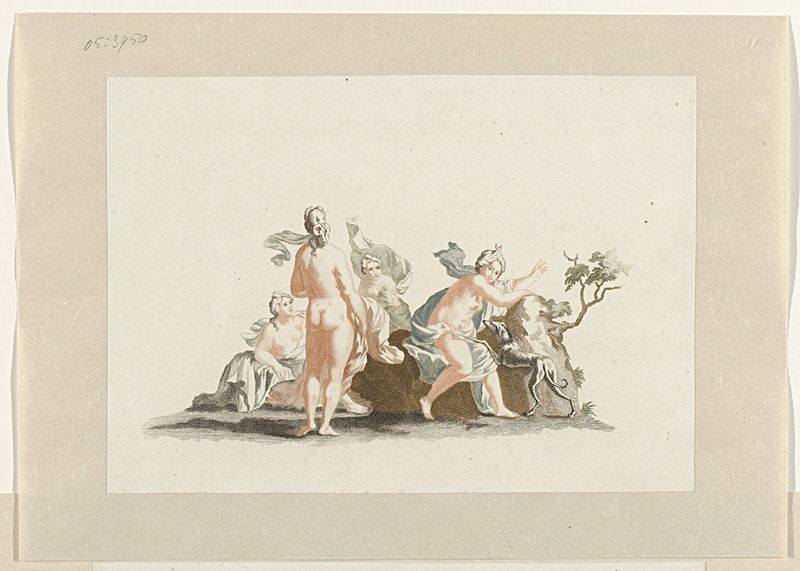
Titel: Diana en haar nimfen
Künstler: Johan Teyler
Standort: Amsterdam
Institution: Rijksmuseum
Schlagwörter: chien, nudity, rock, tree, feet, femme, ombres, fabric, roots, muse, watercolor, butt, arbuste, draps, nues, wigs, roche, yellowed, tape, légerté, cherub